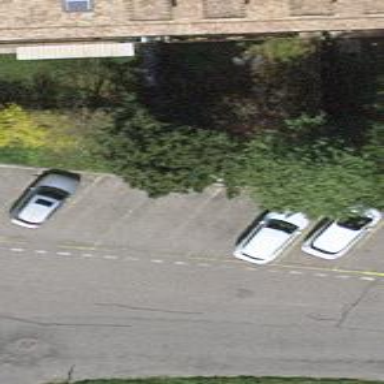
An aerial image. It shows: Parking area.